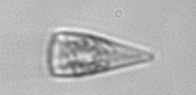
Label: Licmophora